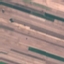
Land use / land cover: AnnualCrop